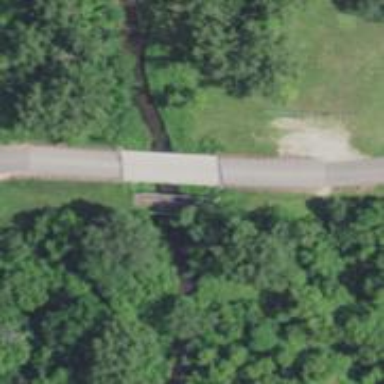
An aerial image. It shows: Secondary road crossing bridge.